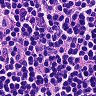
Metastatic tissue present: no